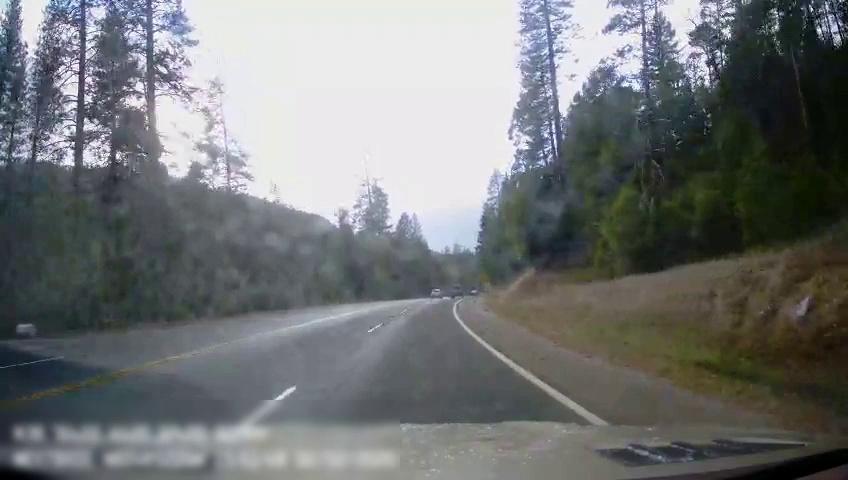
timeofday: Day
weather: Sunny
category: Drivable Space
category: Vehicles | SUV
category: Vehicles | Truck
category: Lanes | Current Lane
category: Lanes | Current Lane
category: Lanes | Opposite Lane
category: Lanes | Opposite Lane
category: Lanes | Opposite Lane